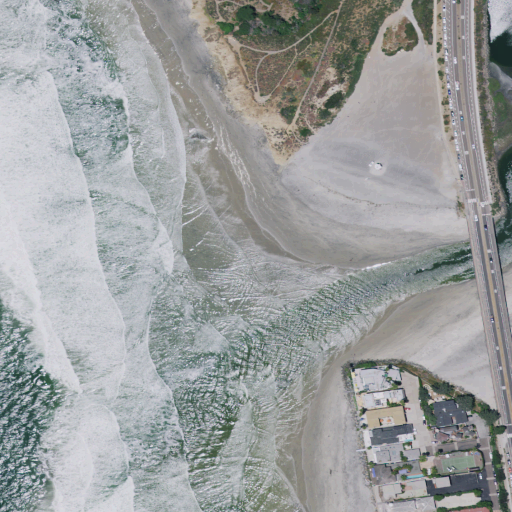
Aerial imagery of valley in California named San Dieguito Valley containing open water, medium intensity development, high intensity development, low intensity development, and open development